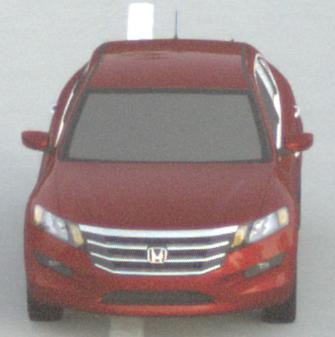
Make: Honda
Model: Crosstour
Detailed model: -
Model produced from: 2009
Model produced until: 2012
Doors: 4
Color: red
Road condition: dry road
Daytime: sunrise or sunset
Contrast: low contrast